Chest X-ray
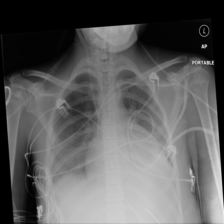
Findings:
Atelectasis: positive
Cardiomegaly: negative
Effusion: positive
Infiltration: negative
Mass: negative
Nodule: negative
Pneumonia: negative
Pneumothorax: negative
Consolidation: negative
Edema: negative
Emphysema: negative
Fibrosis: negative
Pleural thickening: negative
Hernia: negative